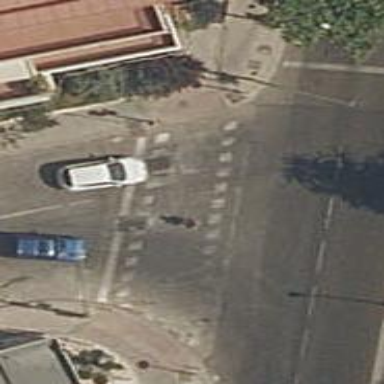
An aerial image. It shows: Road crossing with traffic signals.